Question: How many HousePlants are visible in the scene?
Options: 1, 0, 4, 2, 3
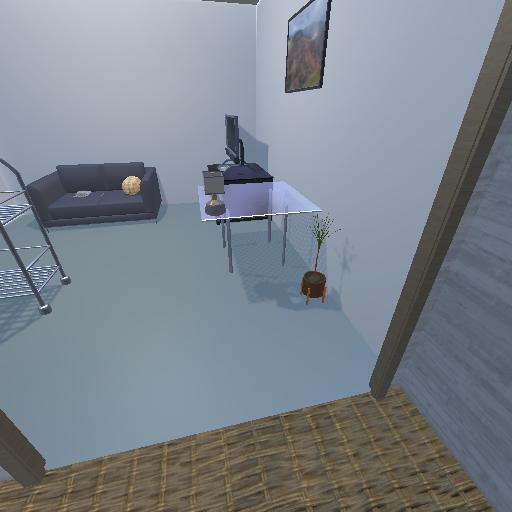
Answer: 1